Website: crate-barrel
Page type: address-validator
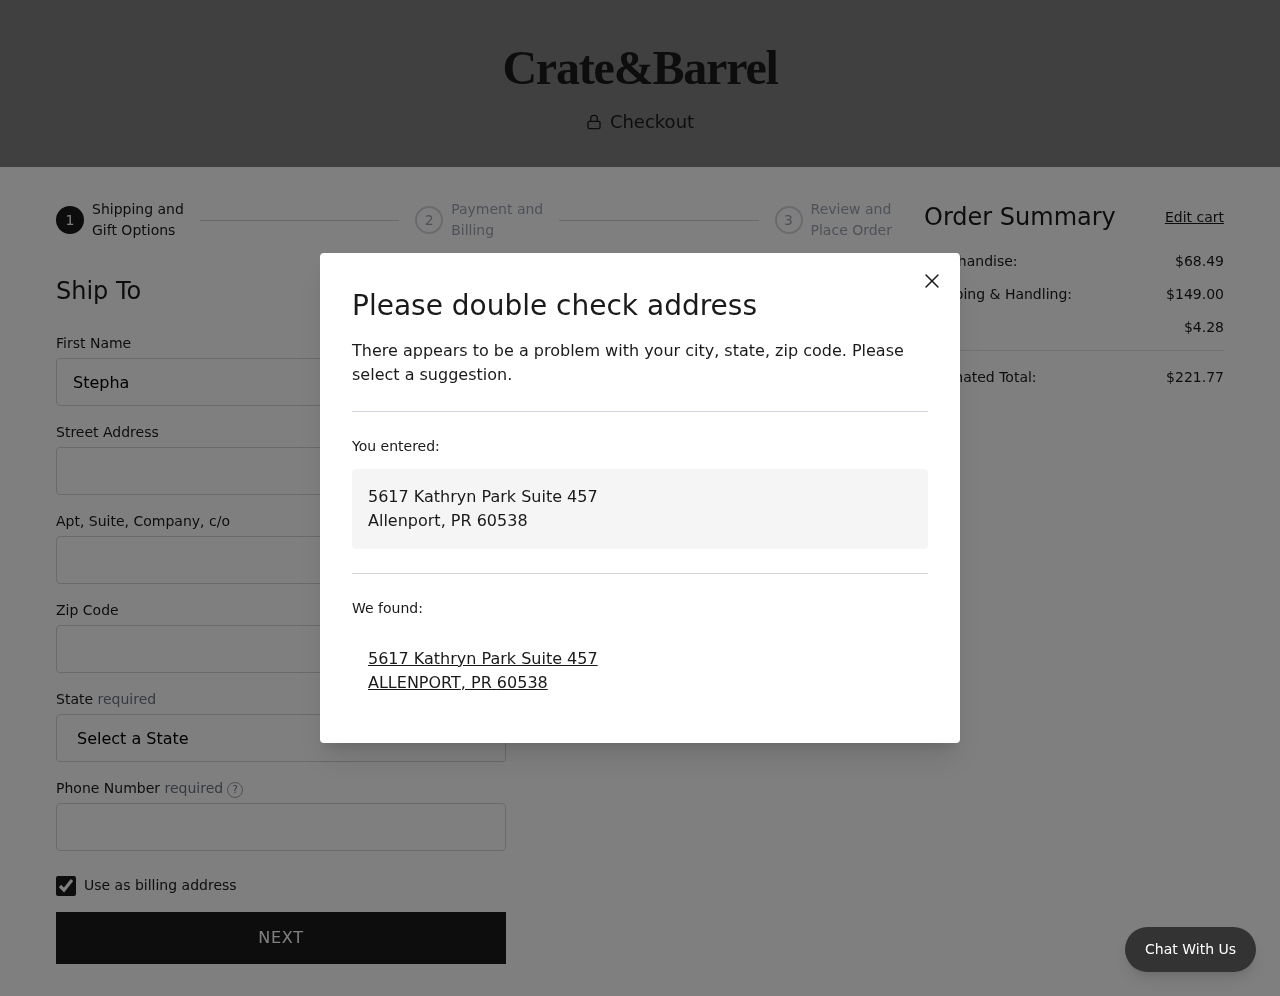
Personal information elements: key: PII_CITY
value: Allenport
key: PII_CITY
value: ALLENPORT
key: PII_FIRSTNAME
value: Stephanie
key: PII_PHONE
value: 3825477086
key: PII_POSTCODE
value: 60538
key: PII_STATE
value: PR
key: PII_STATE_ABBR
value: PR
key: PII_STREET
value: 5617 Kathryn Park Suite 457
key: PII_STREET2
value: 0629 Timothy Cliffs Apt. 470
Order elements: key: ORDER_SUBTOTAL
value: $68.49
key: ORDER_SHIPPING_COST
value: $149.00
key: ORDER_TAX
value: $4.28
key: ORDER_TOTAL
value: $221.77